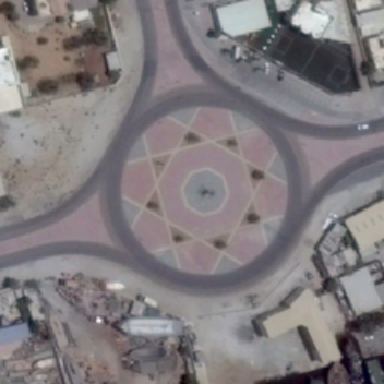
The roof has different colors on the roof .